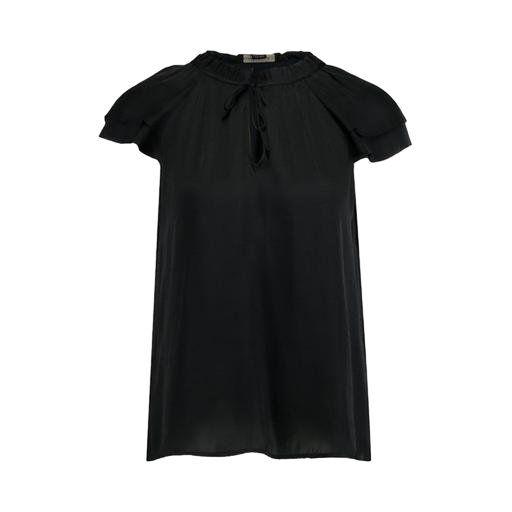
black vanessa bruno athé high-neck ruffled blouse, black tie-neck top, black tie-neck blouse, white background